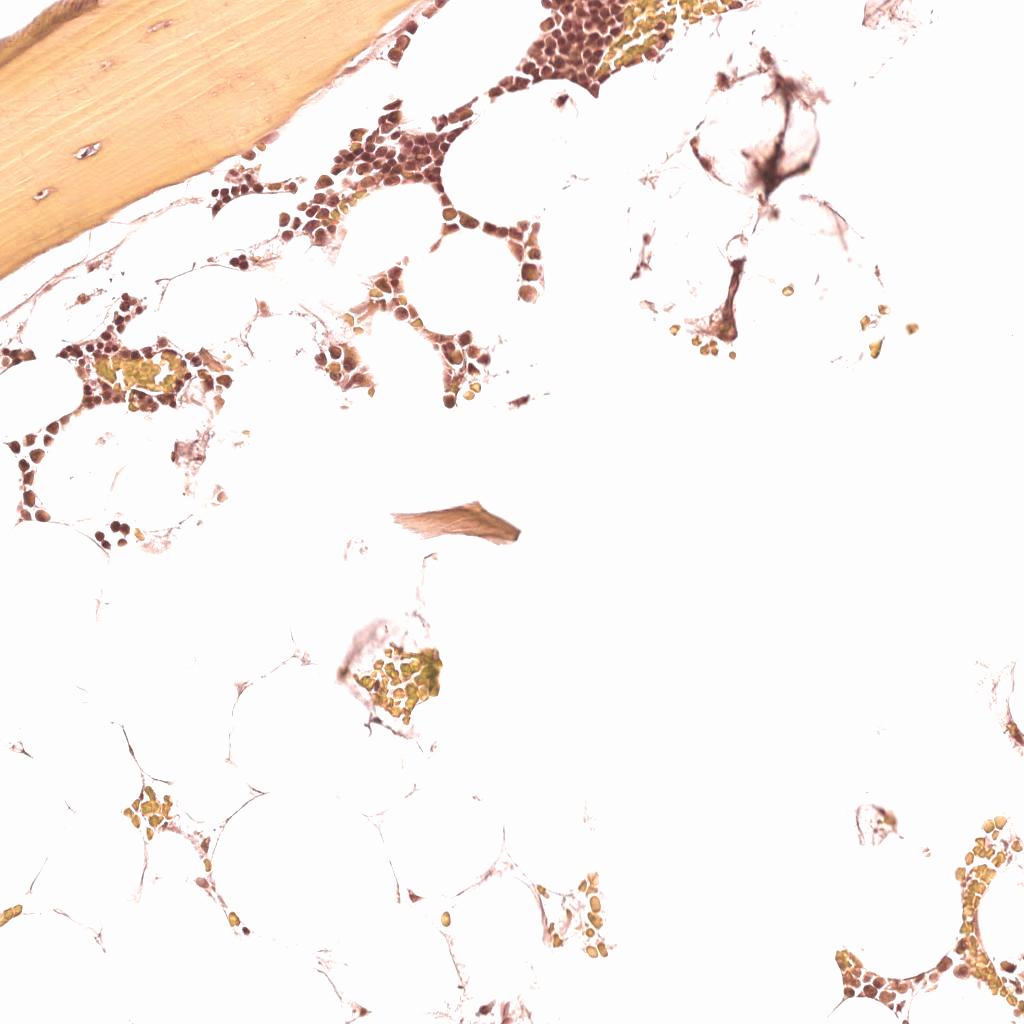
Label: Non-Tumor